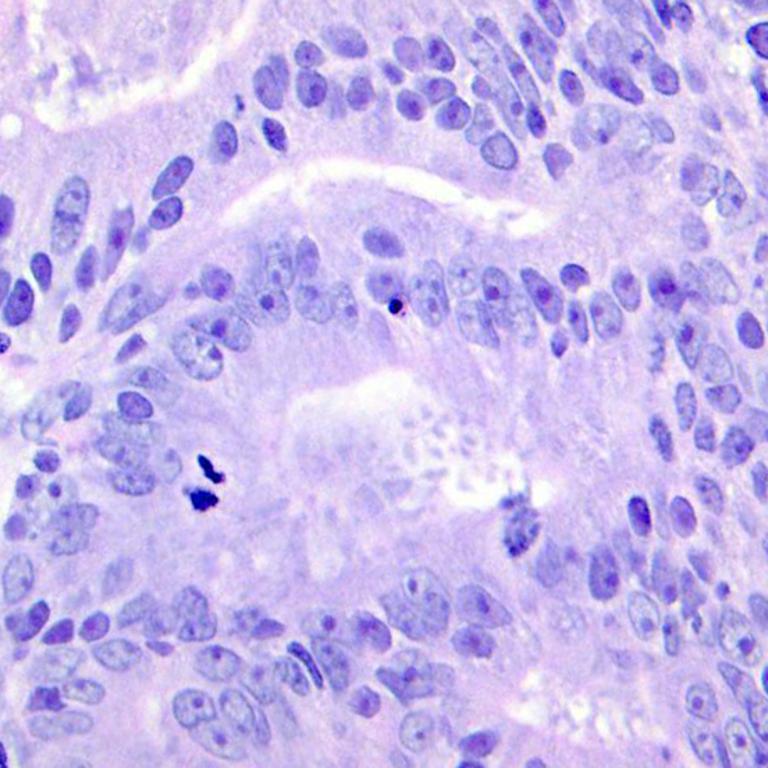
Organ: colon
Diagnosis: adenocarcinomas